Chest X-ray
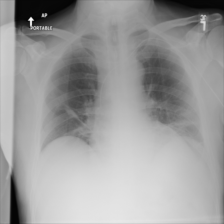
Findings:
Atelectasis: positive
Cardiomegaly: negative
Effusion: negative
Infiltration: negative
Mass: negative
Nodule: negative
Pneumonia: negative
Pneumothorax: negative
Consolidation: negative
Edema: negative
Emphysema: negative
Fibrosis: negative
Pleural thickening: negative
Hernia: negative